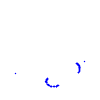
Particle: proton